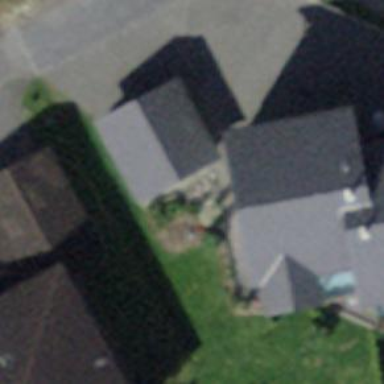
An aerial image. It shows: Garage.